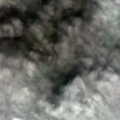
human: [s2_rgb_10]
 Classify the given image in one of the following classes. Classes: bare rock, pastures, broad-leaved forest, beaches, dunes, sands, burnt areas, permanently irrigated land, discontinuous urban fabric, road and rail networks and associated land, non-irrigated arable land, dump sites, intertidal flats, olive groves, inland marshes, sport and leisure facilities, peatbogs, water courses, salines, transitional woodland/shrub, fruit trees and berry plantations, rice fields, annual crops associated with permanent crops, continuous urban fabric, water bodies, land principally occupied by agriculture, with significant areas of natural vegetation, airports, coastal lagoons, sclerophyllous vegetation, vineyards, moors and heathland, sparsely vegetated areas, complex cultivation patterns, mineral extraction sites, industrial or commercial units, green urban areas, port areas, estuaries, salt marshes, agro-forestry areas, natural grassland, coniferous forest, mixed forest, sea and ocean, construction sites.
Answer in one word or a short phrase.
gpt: pastures, complex cultivation patterns, land principally occupied by agriculture, with significant areas of natural vegetation, broad-leaved forest